Interaction volume radius: 10 \u00c5
Interaction volume height: 20 \u00c5
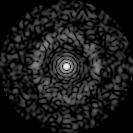
Disorder parameter: 0.8468